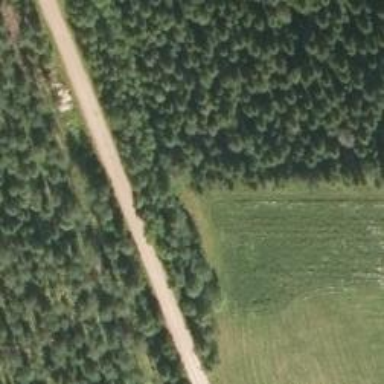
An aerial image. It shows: Unclassified road.